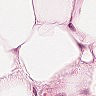
Metastatic tissue present: no